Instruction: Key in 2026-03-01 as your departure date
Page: home
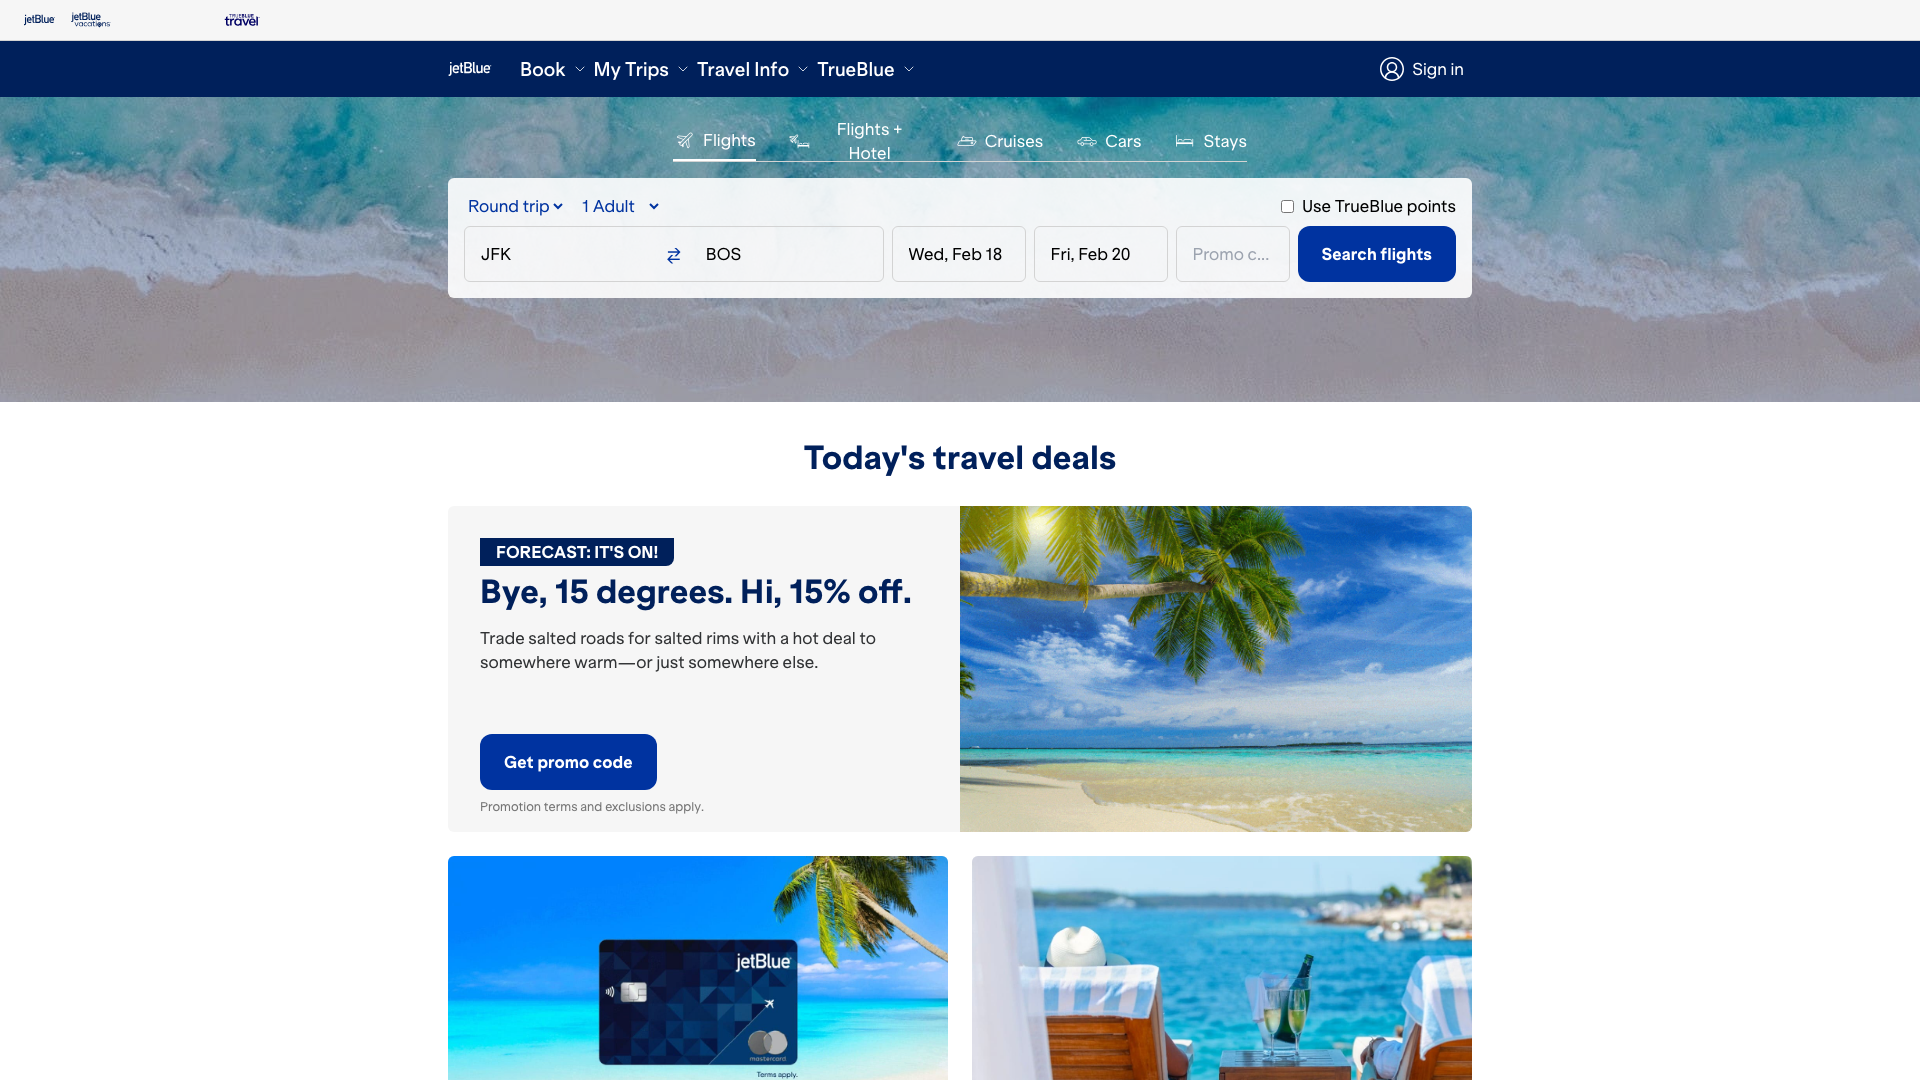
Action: type